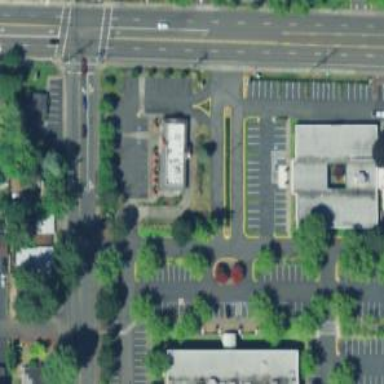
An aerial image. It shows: Parking space.